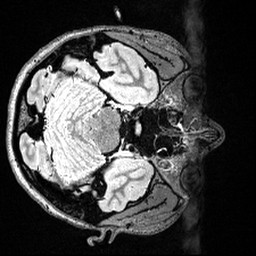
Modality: T2w
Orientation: axial
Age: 22
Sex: female